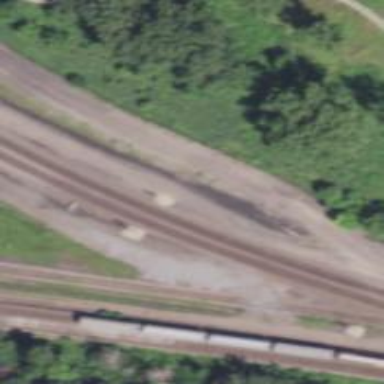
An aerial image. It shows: Railway signal.